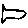
Label: fish